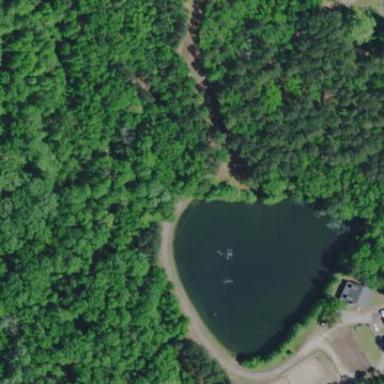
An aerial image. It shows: Pond surrounded by natural water.